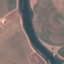
Land use / land cover: River